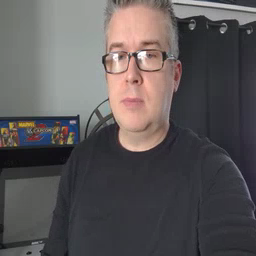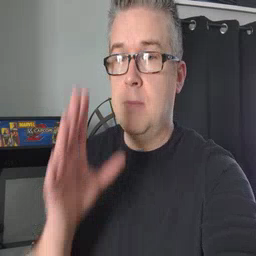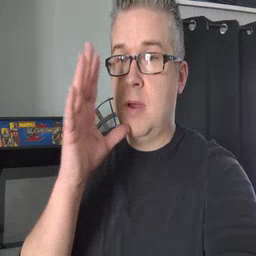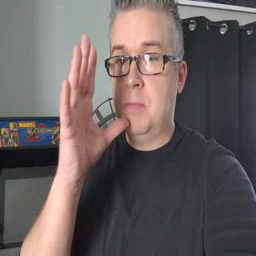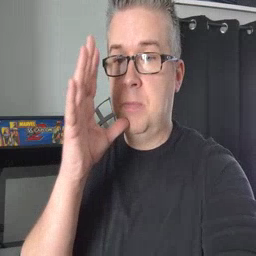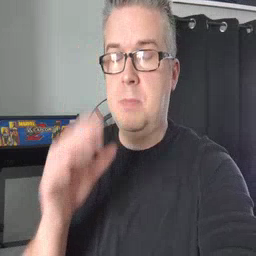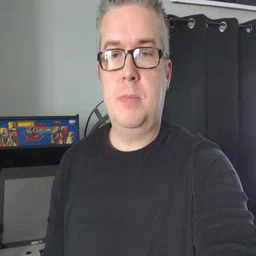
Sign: mom